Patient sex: F
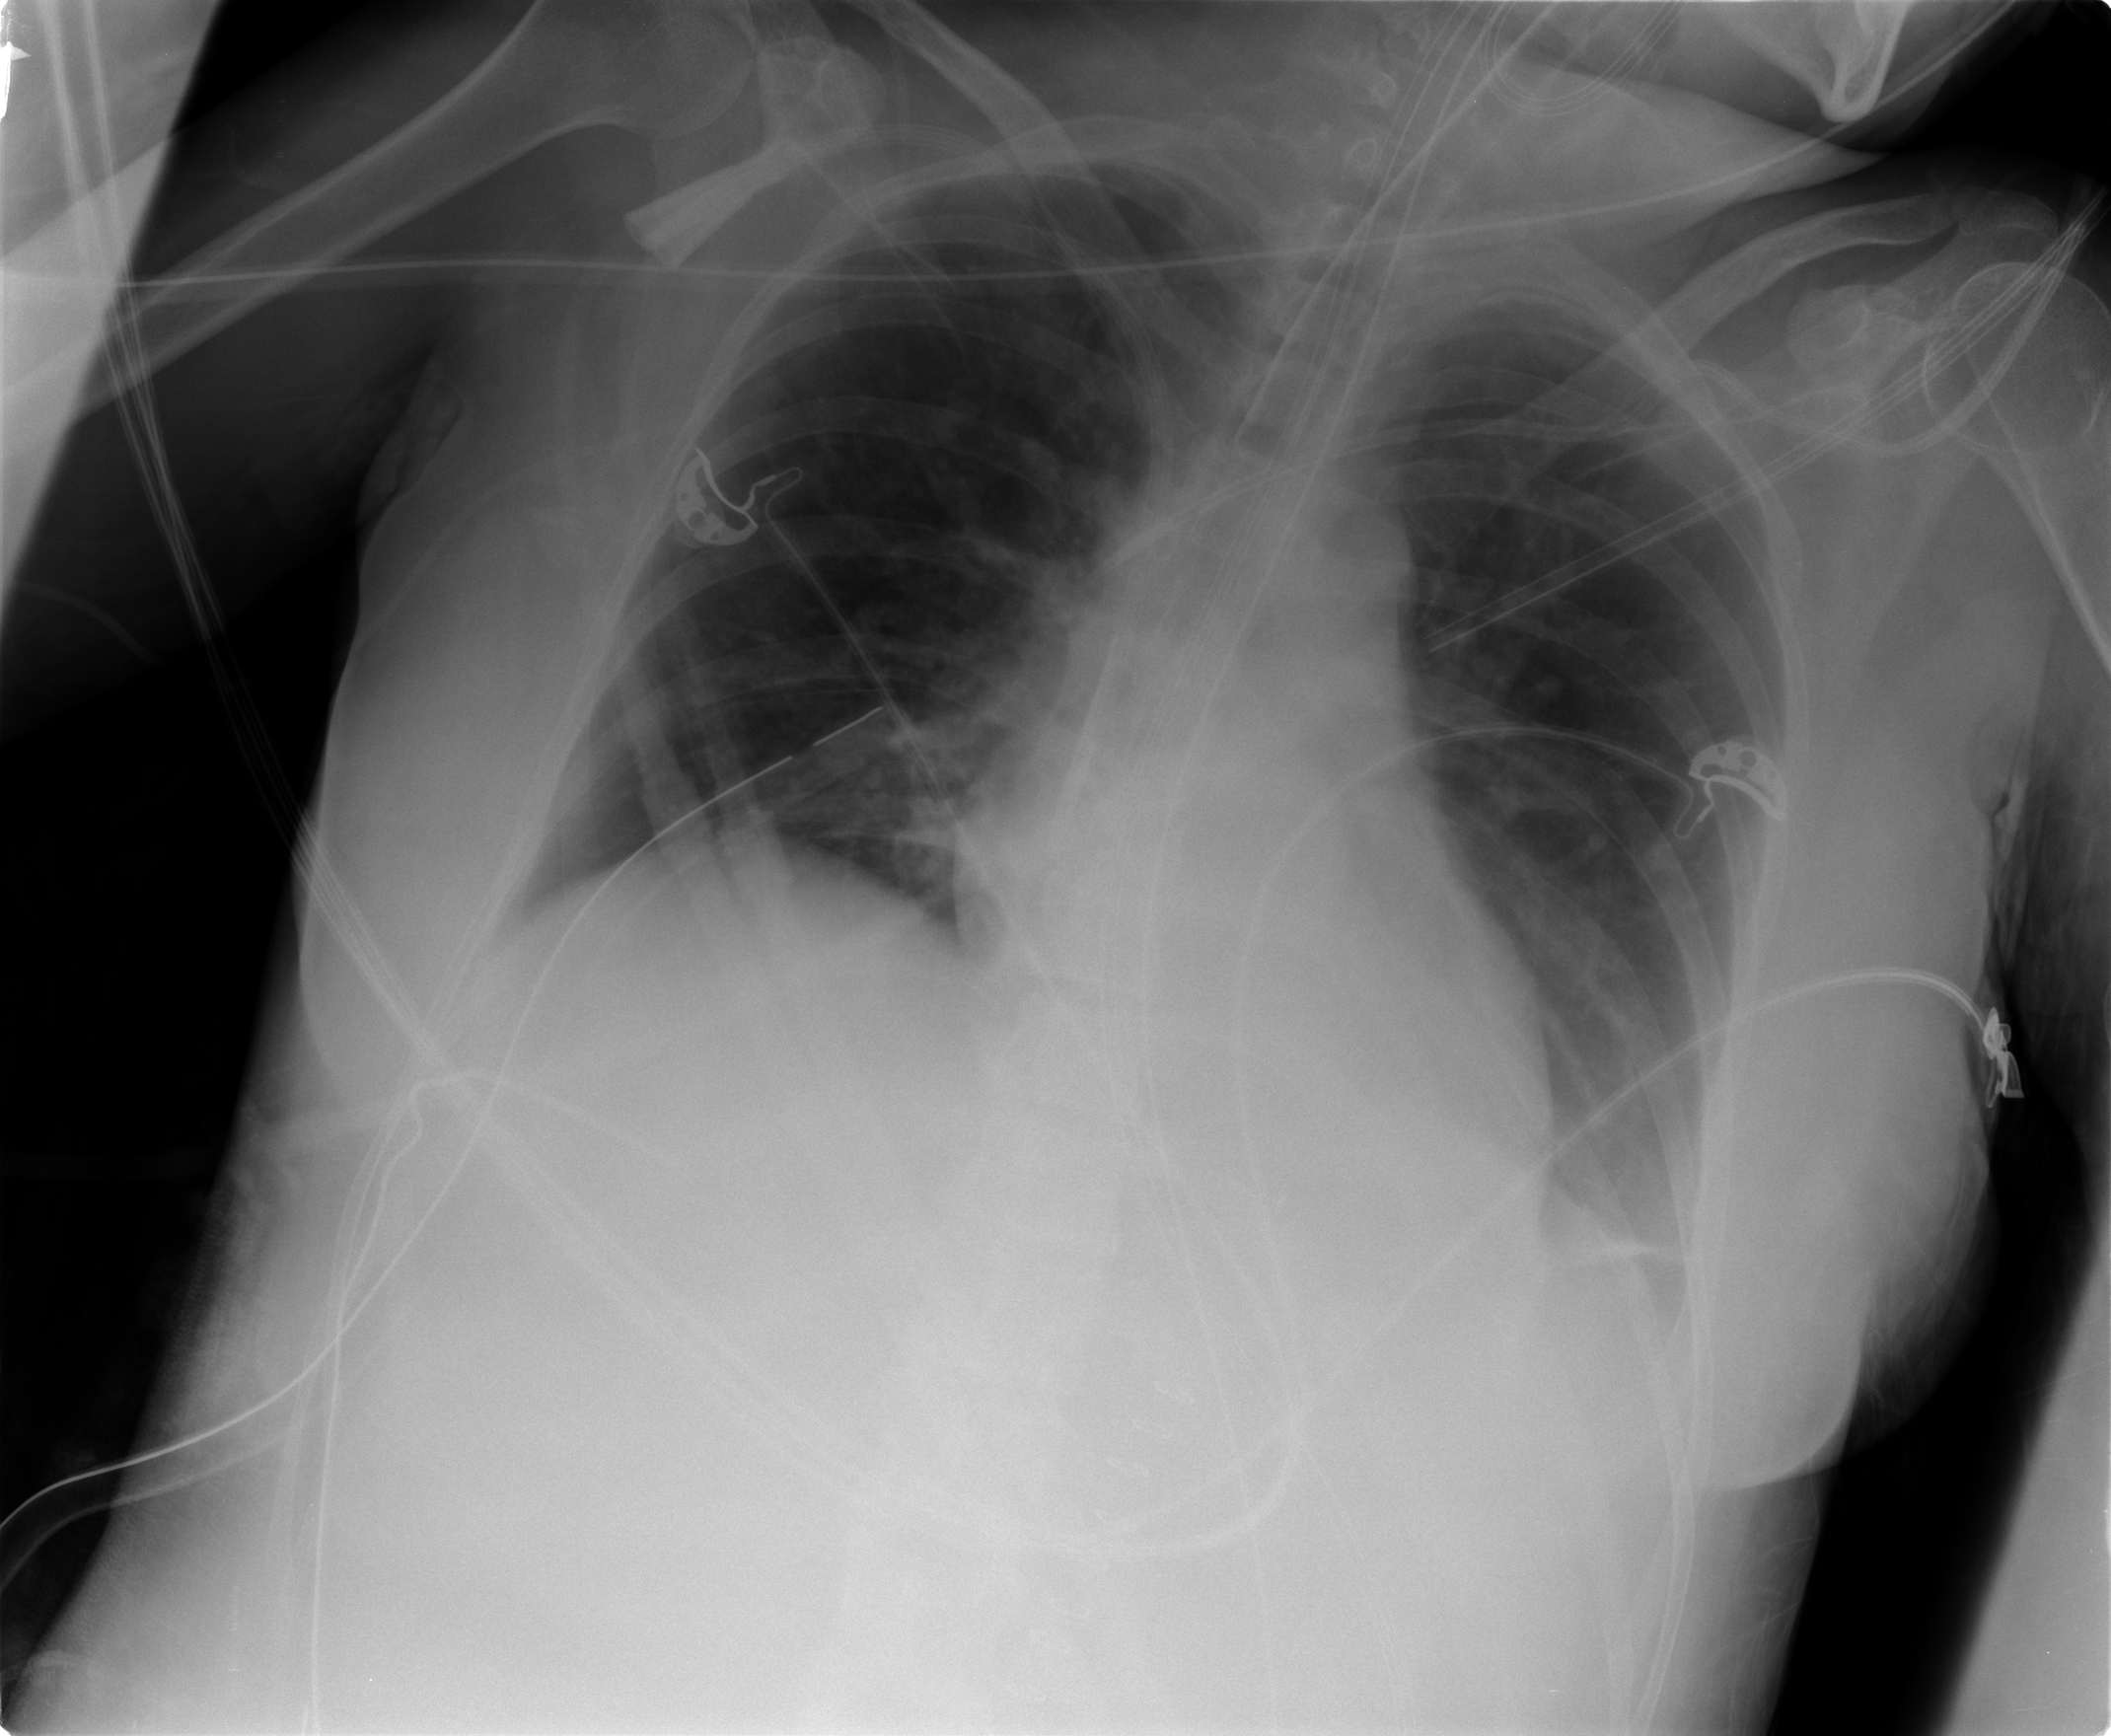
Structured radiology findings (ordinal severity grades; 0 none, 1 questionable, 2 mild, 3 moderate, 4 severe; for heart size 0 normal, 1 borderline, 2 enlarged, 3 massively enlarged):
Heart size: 0
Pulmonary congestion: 1
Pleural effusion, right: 1
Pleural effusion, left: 1
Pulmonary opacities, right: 0
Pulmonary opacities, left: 0
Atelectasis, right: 2
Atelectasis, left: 2